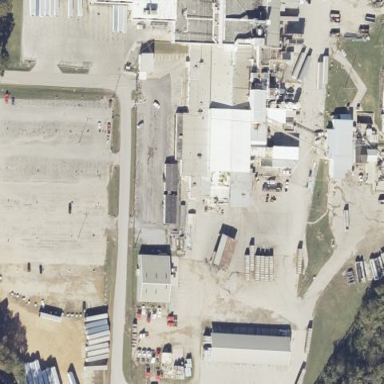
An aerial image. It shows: Industrial area featuring slaughterhouse.